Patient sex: M
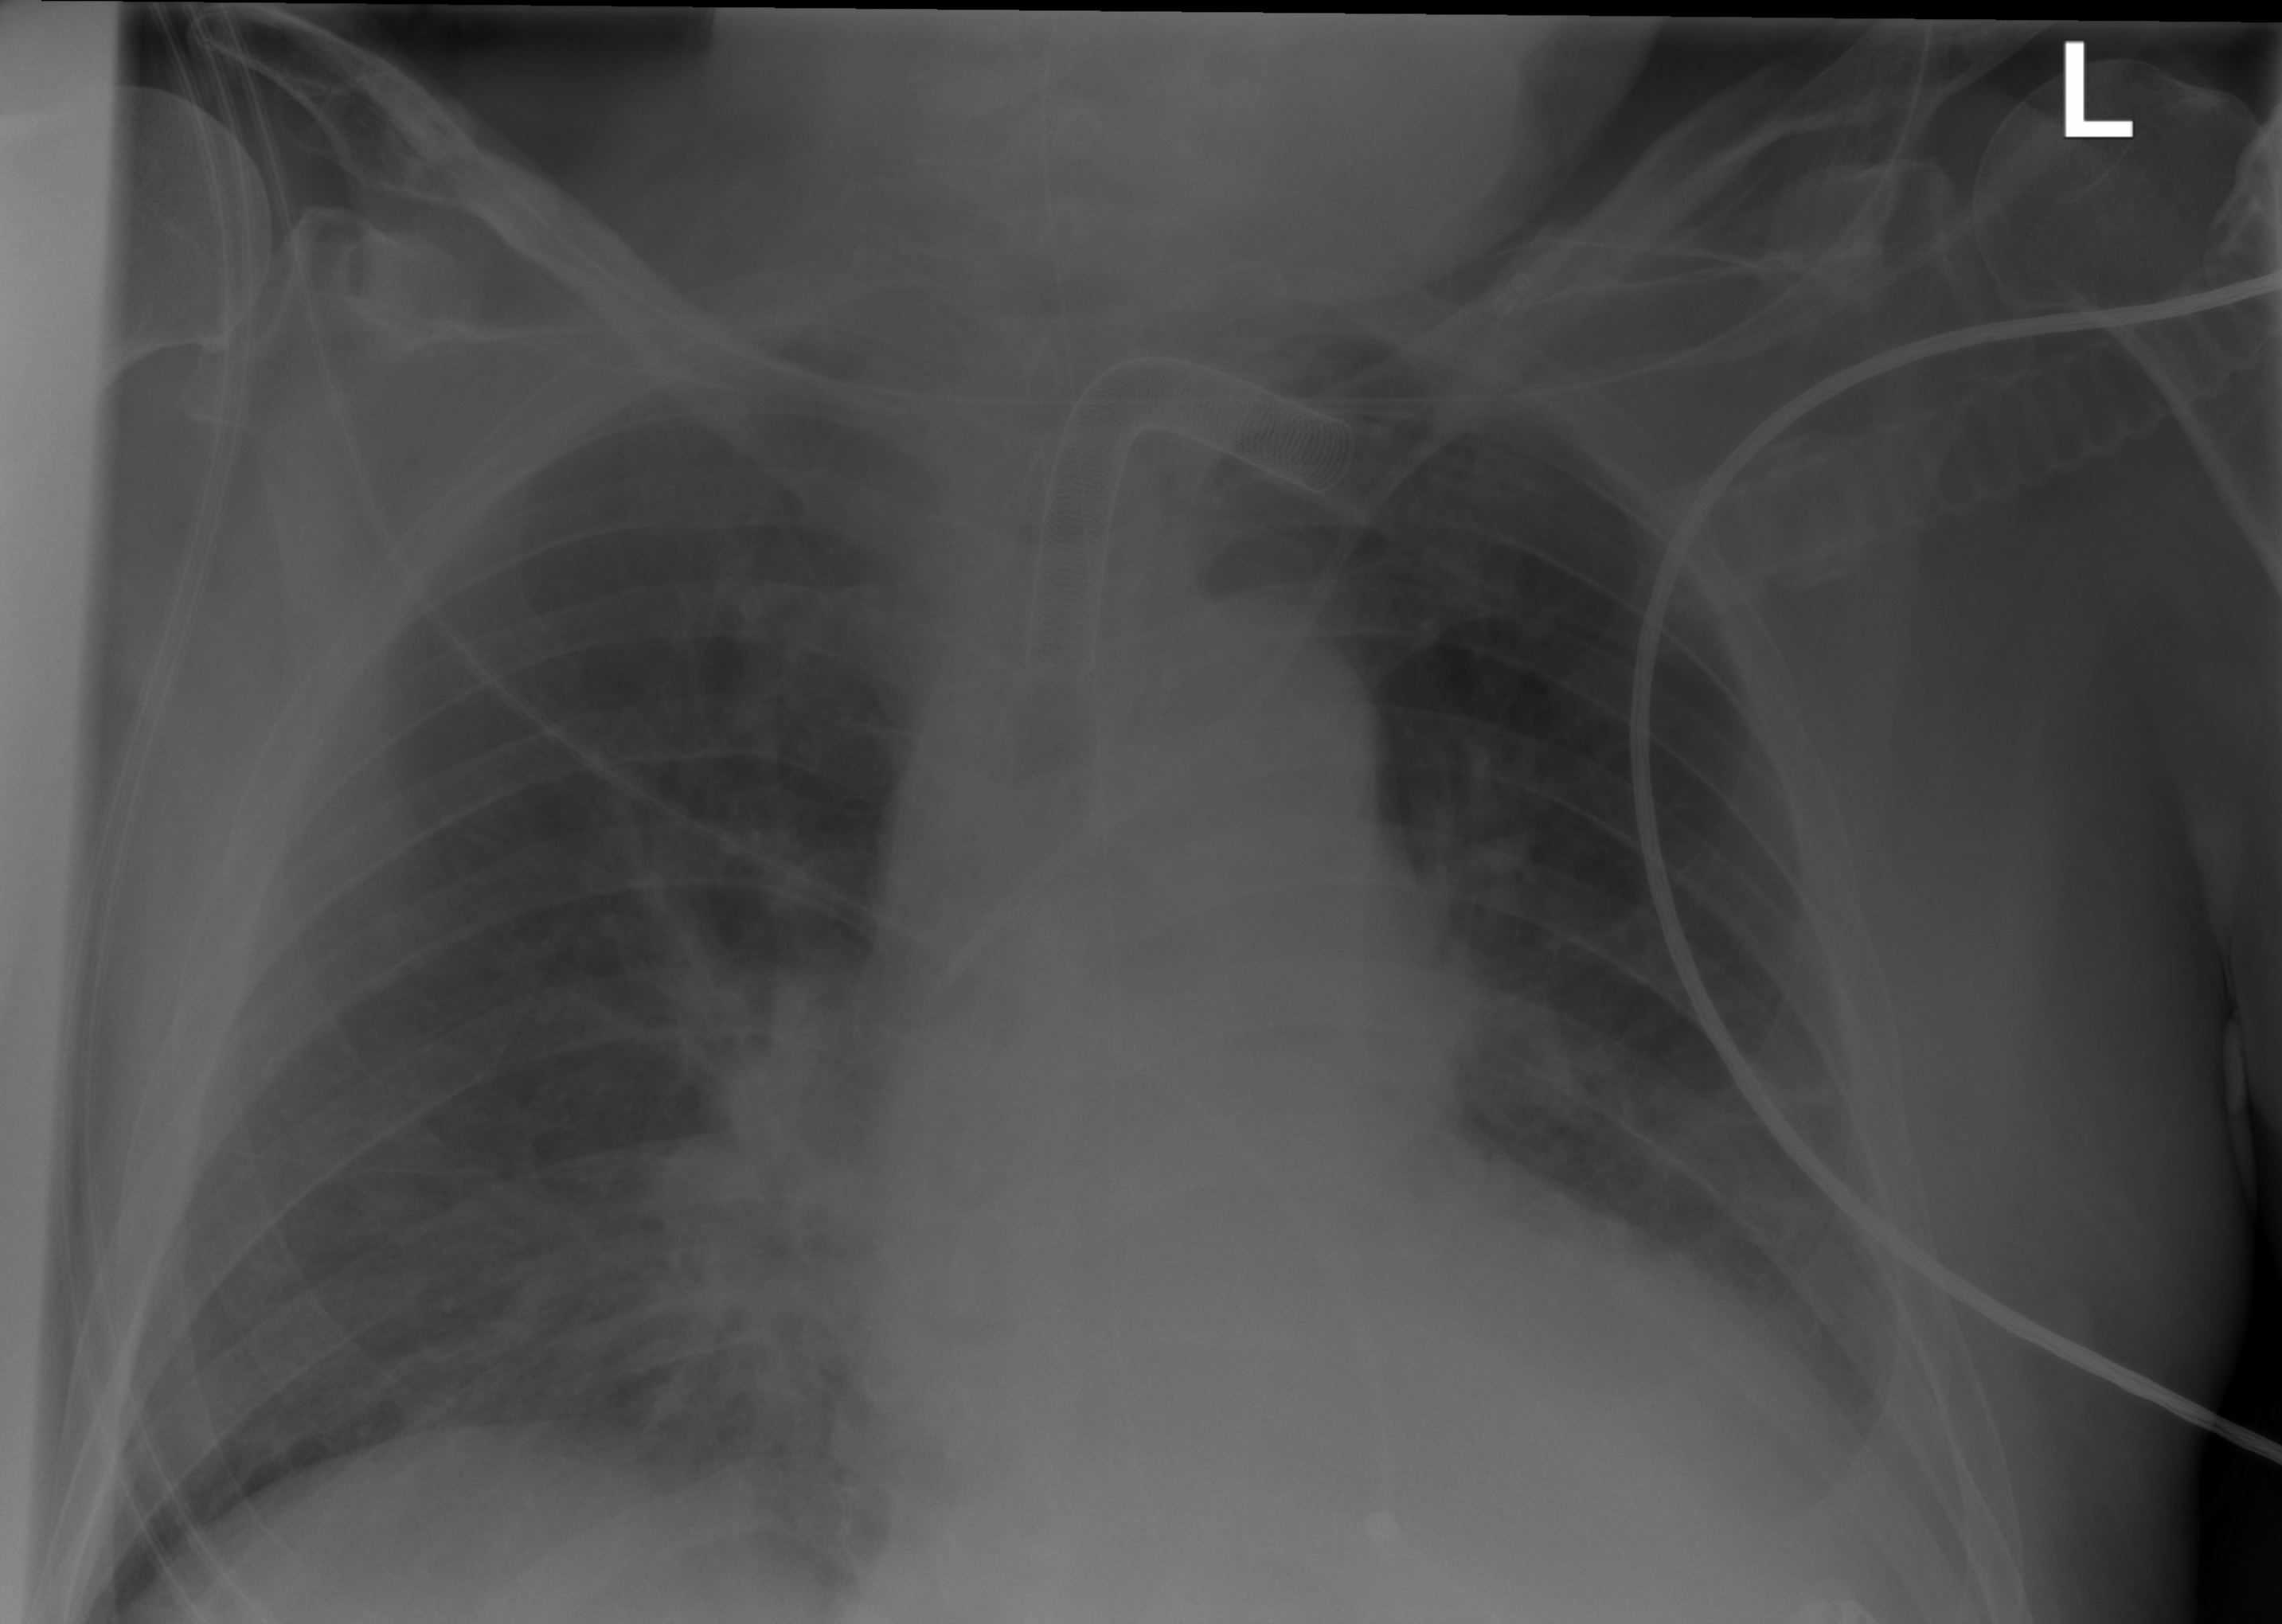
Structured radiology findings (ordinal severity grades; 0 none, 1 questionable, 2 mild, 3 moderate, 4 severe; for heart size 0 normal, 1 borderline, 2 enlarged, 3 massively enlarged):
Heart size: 2
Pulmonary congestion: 0
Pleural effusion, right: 0
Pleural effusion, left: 2
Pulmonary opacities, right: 2
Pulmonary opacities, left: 0
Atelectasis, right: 2
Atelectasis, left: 2